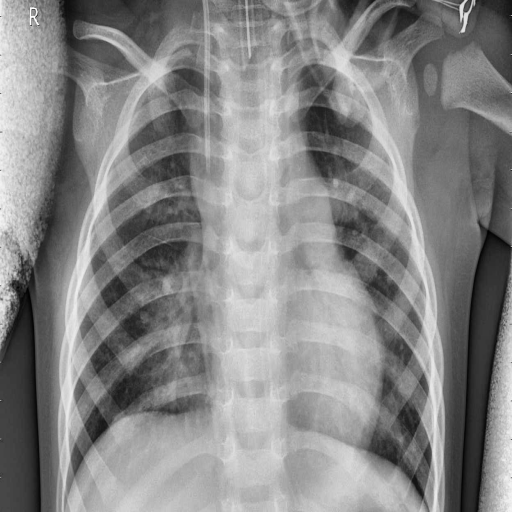
Finding: PNEUMONIA